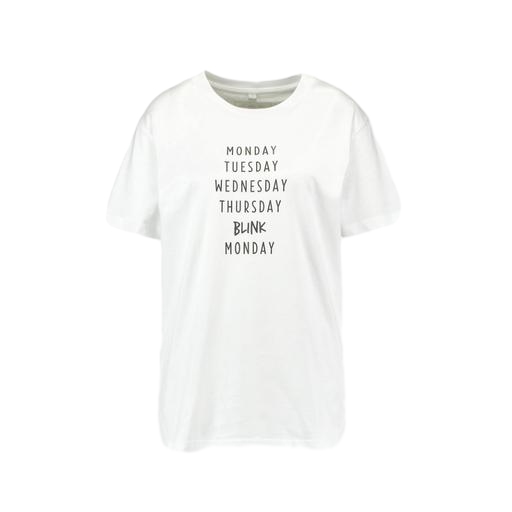
white t-shirt and black letters, wordy tee shirt, friday t-shirt, white background